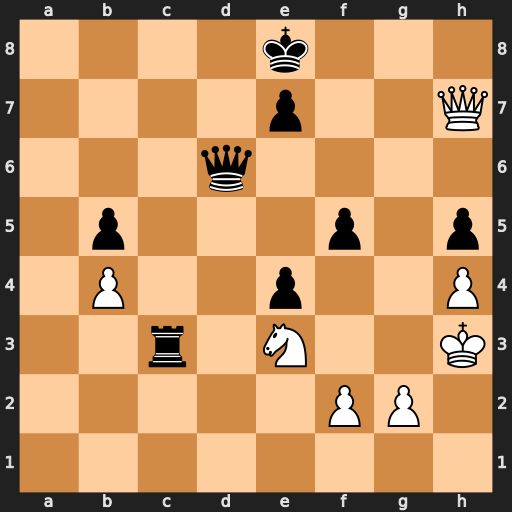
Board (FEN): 4k3/4p2Q/3q4/1p3p1p/1P2p2P/2r1N2K/5PP1/8
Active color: w
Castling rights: -
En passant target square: -
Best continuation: Qh8+ Kd7 Qxc3 f4 Nf1 Qe6+ Kh2